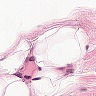
Metastatic tissue present: no